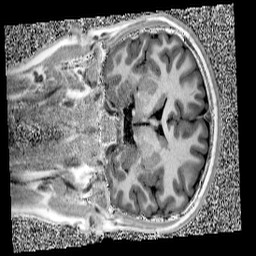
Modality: UNIT1
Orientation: coronal
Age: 11
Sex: male
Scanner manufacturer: siemens
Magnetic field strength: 3 T
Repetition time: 4 s
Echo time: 0.00299 s